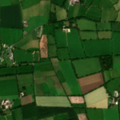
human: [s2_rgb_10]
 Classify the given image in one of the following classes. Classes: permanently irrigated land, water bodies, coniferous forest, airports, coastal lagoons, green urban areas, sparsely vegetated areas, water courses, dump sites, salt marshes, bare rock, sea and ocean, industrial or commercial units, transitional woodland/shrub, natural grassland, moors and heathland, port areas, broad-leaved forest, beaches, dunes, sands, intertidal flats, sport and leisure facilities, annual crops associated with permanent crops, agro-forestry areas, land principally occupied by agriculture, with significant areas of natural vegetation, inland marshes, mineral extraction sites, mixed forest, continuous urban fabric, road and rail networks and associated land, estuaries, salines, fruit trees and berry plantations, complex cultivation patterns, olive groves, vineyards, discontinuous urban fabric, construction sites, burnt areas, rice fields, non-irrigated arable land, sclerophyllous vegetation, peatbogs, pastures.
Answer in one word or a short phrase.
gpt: non-irrigated arable land, pastures